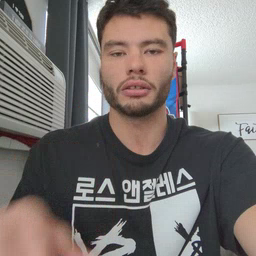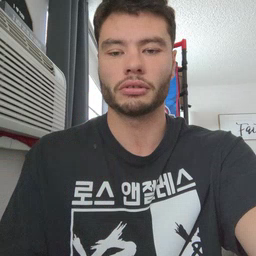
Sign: hot